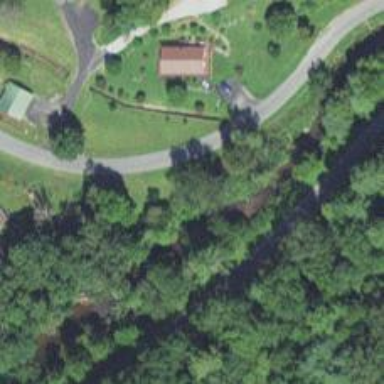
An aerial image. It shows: Culvert tunnel.